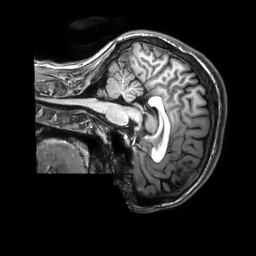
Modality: T1w
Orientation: sagittal
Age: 23
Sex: female
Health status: healthy
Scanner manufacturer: philips
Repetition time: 0.009 s
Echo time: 0.004 s